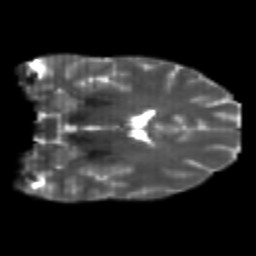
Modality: T2w
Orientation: coronal
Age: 26
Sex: male
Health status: healthy
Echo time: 0.074 s